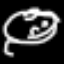
Label: frog